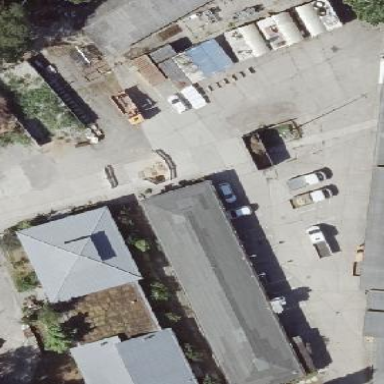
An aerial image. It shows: Building with hipped roof made of tar paper.